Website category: sports
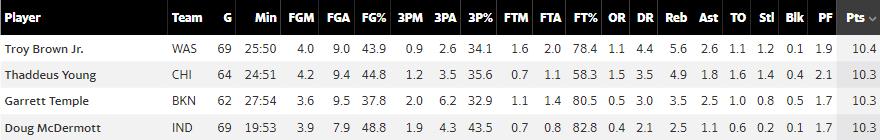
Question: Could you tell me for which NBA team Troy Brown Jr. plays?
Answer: WAS

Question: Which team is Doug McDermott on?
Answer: IND

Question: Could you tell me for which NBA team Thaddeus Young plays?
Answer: CHI

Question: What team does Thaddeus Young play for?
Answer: CHI

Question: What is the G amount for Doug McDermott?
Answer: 69

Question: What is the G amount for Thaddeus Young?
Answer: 64

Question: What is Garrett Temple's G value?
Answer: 62

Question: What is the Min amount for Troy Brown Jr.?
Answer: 25:50

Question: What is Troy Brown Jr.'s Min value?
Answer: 25:50

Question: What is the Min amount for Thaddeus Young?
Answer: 24:51

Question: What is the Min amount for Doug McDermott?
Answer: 19:53

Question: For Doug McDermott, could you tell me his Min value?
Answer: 19:53

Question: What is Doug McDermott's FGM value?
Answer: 3.9

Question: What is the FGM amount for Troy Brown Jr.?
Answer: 4.0

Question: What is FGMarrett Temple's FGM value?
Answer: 3.6

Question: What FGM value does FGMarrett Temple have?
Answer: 3.6

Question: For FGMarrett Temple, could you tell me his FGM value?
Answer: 3.6

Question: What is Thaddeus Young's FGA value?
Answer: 9.4

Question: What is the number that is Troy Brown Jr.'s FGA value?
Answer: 9.0

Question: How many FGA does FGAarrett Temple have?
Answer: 9.5

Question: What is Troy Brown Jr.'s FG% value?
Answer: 43.9

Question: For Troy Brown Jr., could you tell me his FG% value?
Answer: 43.9

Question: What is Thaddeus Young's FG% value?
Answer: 44.8

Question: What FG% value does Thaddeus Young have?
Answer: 44.8

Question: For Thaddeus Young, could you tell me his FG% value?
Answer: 44.8

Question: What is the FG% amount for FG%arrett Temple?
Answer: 37.8

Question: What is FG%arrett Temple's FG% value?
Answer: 37.8

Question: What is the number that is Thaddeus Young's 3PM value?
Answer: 1.2

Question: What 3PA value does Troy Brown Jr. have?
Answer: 2.6

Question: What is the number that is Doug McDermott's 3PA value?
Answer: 4.3

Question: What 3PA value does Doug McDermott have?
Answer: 4.3

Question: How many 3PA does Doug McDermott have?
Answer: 4.3

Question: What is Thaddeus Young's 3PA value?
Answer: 3.5

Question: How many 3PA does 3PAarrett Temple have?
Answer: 6.2

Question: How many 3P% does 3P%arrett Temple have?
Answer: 32.9

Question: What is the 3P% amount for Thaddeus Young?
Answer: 35.6

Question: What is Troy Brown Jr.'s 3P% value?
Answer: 34.1

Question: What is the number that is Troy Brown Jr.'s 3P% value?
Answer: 34.1

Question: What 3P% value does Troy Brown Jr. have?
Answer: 34.1

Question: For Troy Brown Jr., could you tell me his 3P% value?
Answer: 34.1

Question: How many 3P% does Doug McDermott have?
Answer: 43.5

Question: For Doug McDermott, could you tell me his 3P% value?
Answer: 43.5

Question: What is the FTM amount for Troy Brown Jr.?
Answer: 1.6

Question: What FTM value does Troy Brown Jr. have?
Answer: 1.6

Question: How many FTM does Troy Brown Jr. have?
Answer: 1.6

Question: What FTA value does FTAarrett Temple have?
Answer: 1.4

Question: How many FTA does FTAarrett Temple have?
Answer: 1.4

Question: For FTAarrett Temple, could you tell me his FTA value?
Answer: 1.4

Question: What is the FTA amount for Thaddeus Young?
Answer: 1.1

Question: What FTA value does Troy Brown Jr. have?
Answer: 2.0

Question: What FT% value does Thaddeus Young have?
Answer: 58.3

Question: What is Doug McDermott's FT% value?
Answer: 82.8

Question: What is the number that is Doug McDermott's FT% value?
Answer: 82.8

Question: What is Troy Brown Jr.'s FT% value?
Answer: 78.4

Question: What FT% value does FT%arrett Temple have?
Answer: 80.5

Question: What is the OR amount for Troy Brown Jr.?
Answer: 1.1

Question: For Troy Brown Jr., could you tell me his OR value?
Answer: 1.1

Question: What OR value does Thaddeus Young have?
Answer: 1.5

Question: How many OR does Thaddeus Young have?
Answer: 1.5

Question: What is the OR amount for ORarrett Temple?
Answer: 0.5

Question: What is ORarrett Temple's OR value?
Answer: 0.5

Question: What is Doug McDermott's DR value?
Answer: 2.1

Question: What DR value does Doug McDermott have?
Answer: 2.1

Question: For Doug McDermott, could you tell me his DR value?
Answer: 2.1